Field crop: maize
Growth stage: 2
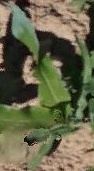
Species: maize